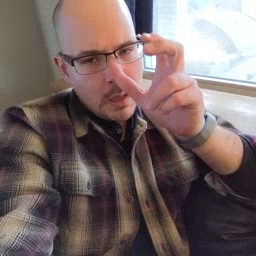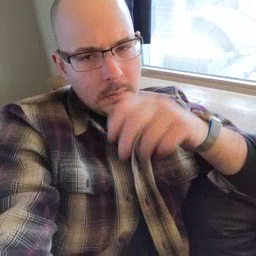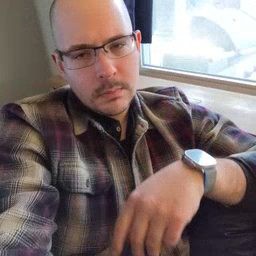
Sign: bug